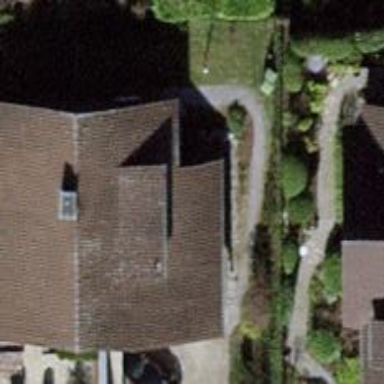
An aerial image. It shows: Gabled roof house.